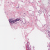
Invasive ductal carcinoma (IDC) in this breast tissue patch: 0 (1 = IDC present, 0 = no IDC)